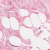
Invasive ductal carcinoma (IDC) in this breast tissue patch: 0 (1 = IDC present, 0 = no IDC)